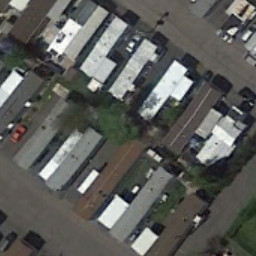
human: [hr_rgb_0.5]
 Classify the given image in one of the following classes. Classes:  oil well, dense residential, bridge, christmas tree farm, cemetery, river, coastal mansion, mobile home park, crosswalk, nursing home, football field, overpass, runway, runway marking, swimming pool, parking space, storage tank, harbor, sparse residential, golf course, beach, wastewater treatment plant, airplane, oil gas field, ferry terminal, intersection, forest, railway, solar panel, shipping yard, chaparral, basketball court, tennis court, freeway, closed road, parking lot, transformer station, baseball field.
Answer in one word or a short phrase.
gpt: mobile home park